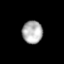
Tissue: lung
Cell type: Endothelial cells
Senescence score: 0.5511
Nuclear area (px): 453
Mean DAPI intensity: 175.097